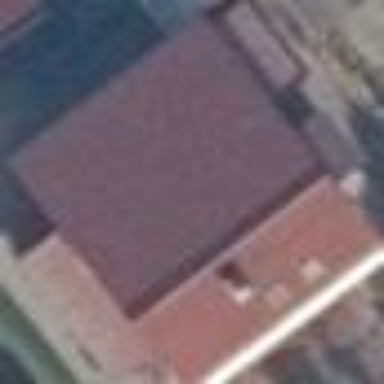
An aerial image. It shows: Building.